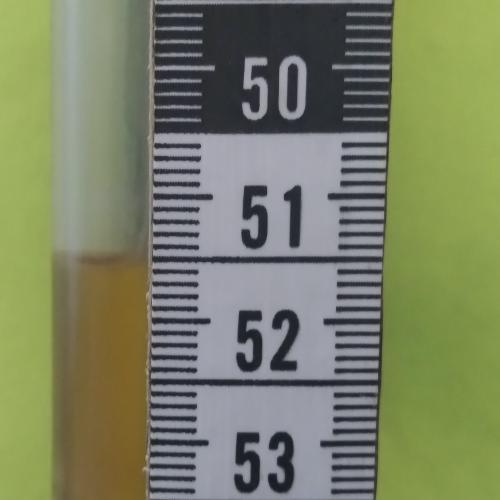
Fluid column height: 51.5 cm